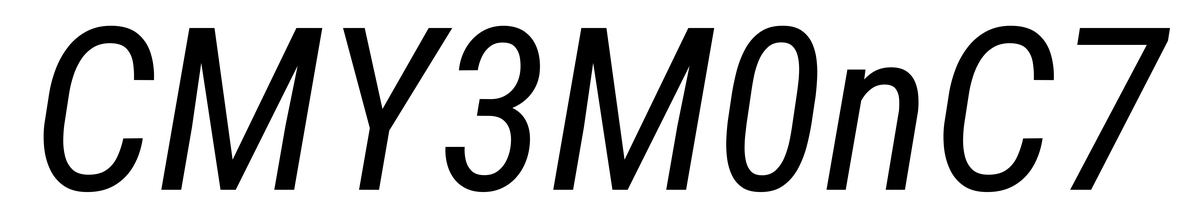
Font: Roboto-Italic_Condensed_Italic